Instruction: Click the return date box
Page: home
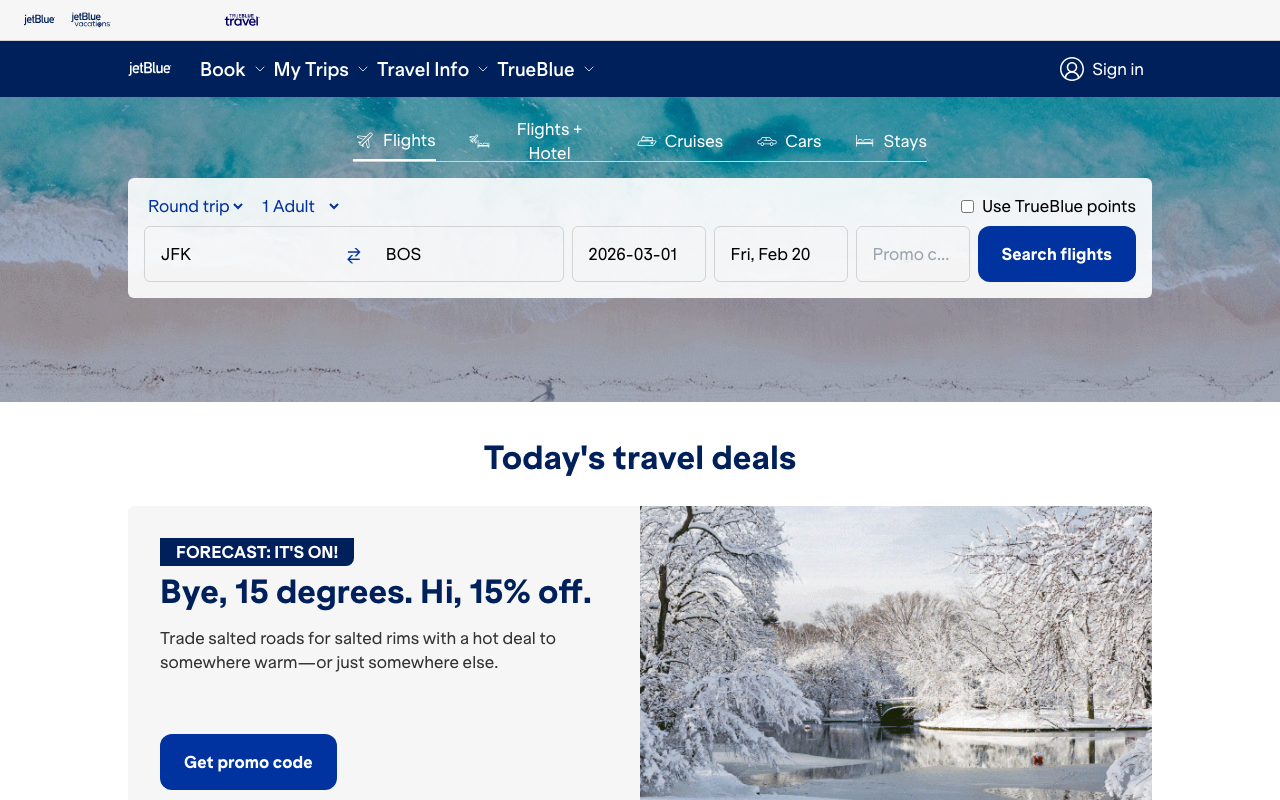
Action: click